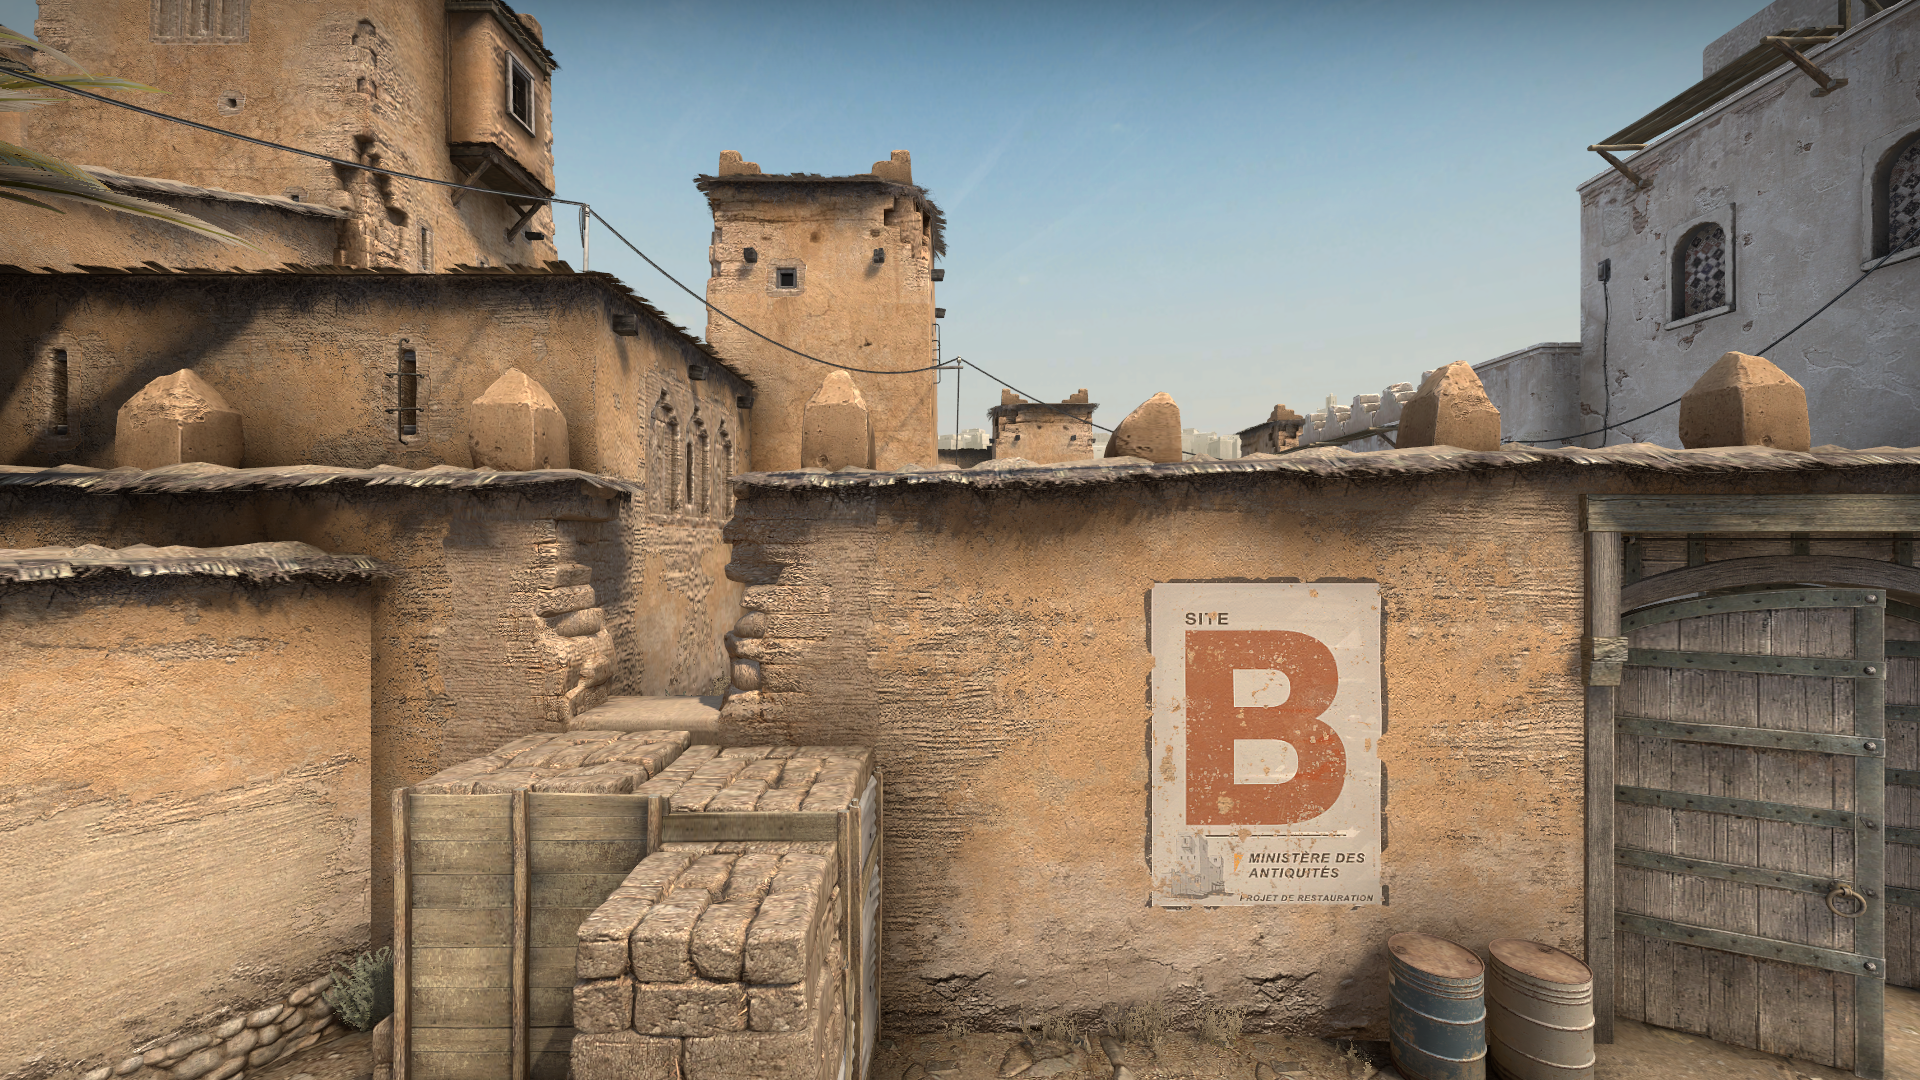
Map: de_dust2